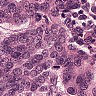
Metastatic tissue present: yes